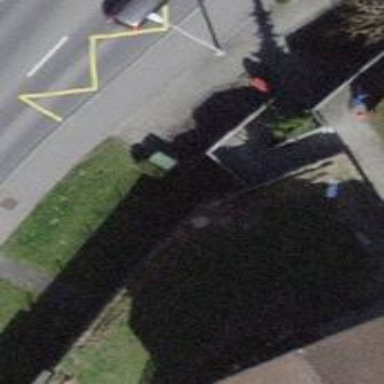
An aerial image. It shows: Road with steps.